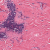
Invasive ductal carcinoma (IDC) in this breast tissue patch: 0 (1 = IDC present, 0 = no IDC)